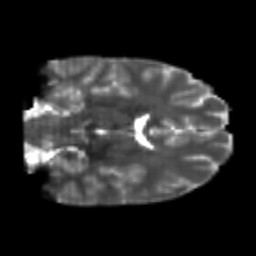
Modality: T2w
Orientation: coronal
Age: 20
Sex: male
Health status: healthy
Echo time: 0.074 s